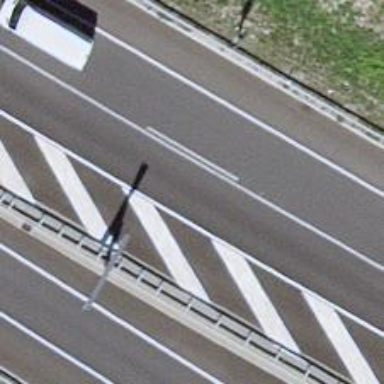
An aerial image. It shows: Asphalt motorway.